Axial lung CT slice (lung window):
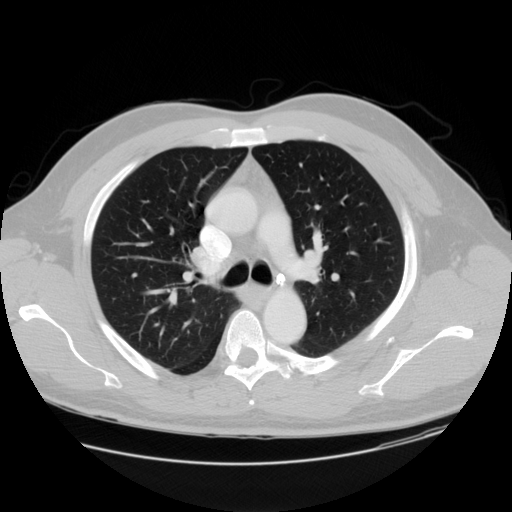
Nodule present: no